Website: home-depot
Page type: billing-address
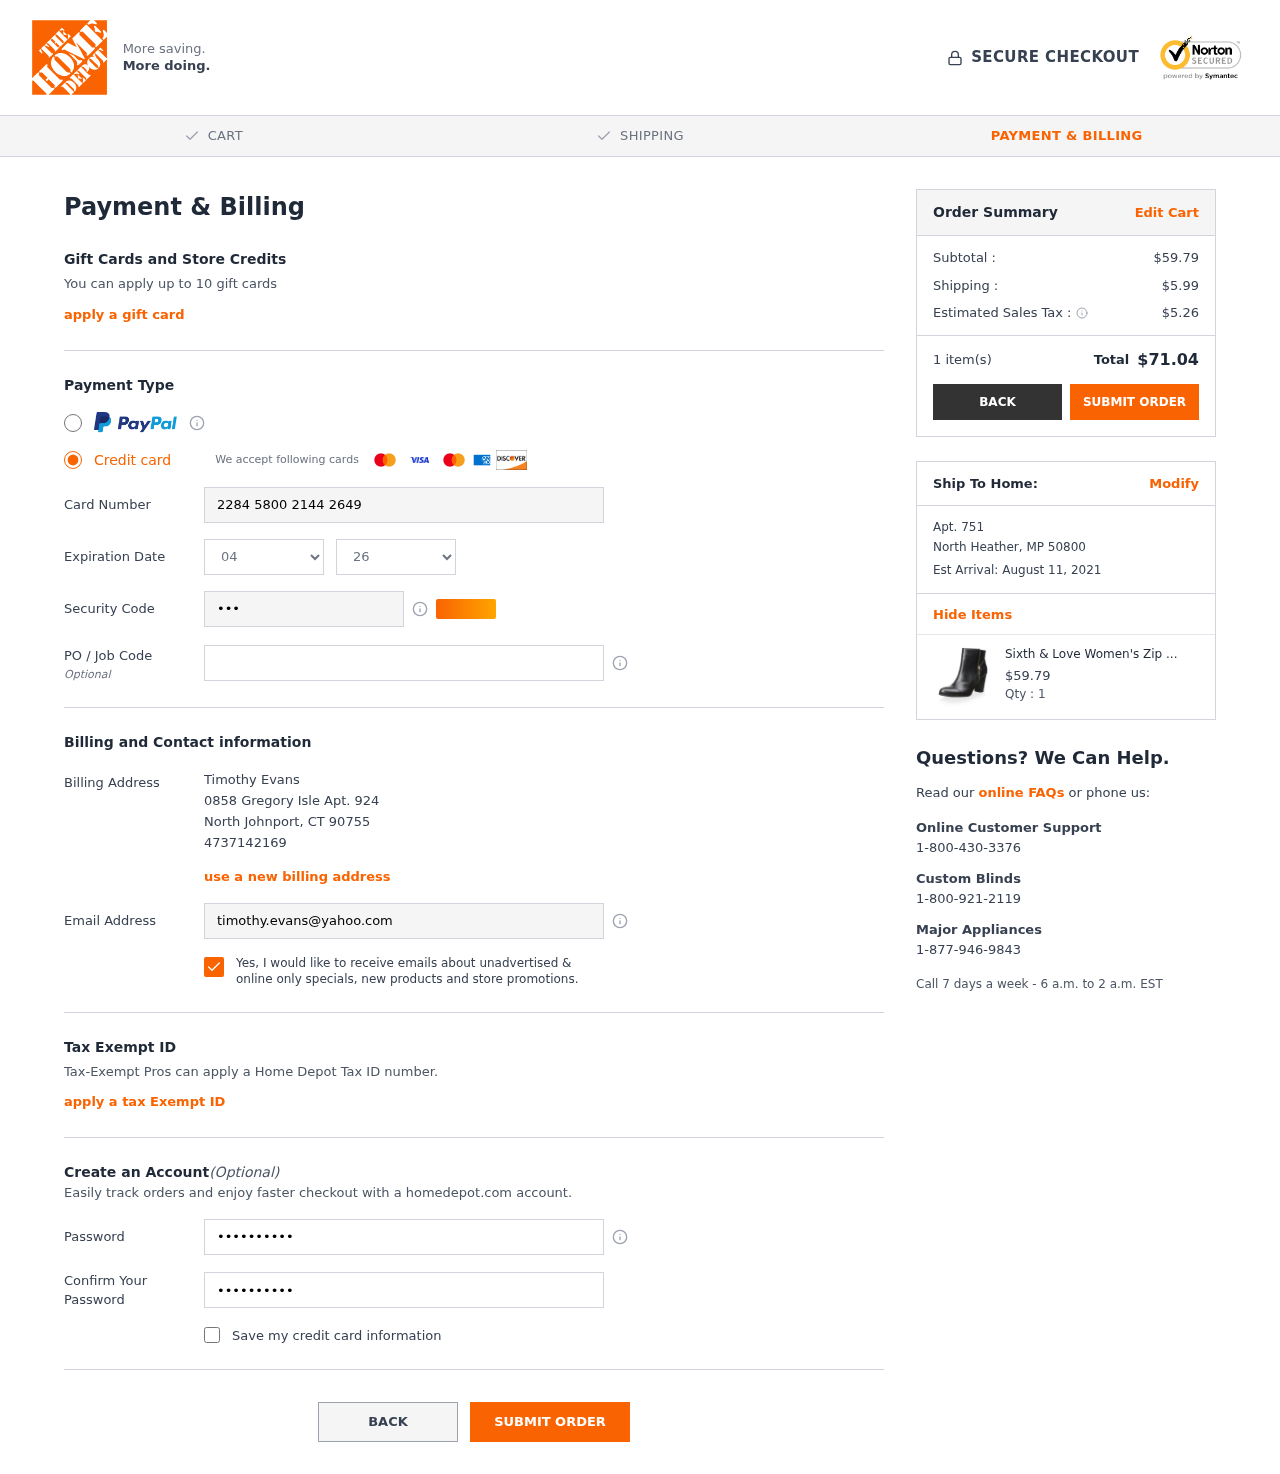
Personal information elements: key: PII_CARD_CVV
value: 169
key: PII_CARD_EXPIRY_MONTH
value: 04
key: PII_CARD_EXPIRY_YEAR
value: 26
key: PII_CARD_NUMBER
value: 2284 5800 2144 2649
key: PII_CITY
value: North Johnport
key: PII_CITY2
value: North Heather
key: PII_EMAIL
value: timothy.evans@yahoo.com
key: PII_FULLNAME
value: Timothy Evans
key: PII_PHONE
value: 4737142169
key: PII_POSTCODE
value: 90755
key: PII_POSTCODE2
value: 50800
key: PII_STATE_ABBR
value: CT
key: PII_STATE_ABBR2
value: MP
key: PII_STREET
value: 0858 Gregory Isle Apt. 924
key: PII_STREET2
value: Apt. 751
Product elements: key: PRODUCT1_NAME
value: Sixth & Love Women's Zip Bootie, Black, 7.5 M US
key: PRODUCT1_PRICE
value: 59.79
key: PRODUCT1_QUANTITY
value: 1
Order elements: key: ORDER_SUBTOTAL
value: $59.79
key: ORDER_SHIPPING_COST
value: $5.99
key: ORDER_TAX
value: $5.26
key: ORDER_NUM_ITEMS
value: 1 item(s)
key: ORDER_TOTAL
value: $71.04
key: ORDER_DELIVERY_DATE
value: Est Arrival: August 11, 2021